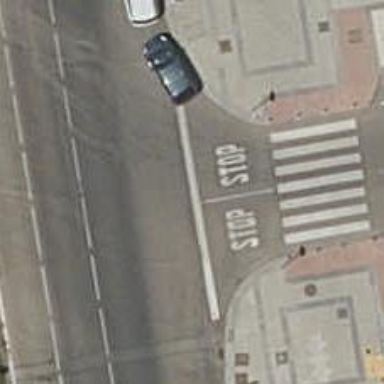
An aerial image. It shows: Stop road.